Question: I am currently migrating a number of attached behaviours I have created to Blend Behaviours so that they support drag and drop within Expression Blend. I have noticed that authors of Blend behaviours tend to define the behaviour properties as dependency properties.
I have created a behaviour, 'TiltBehaviour', which exposes a public dependency property, 'TiltFactor', of type double. Within Expression Blend I can set the value of this property, however, the option to add a "Data Binding ..." is grayed out:

I have also noticed that Behaviors extend 'DependencyObject', therefore they do not have a 'DataContext' and therefore cannot inherit the 'DataContext' of the element to which they are attached. This feels like a real weakness to me!
So, the bottom-line is, if I cannot set a binding to my behaviors dependency property in Blend, and it does not inherit a 'DataContext', why bother using dependency properties at all? I could just use CLR properties instead.
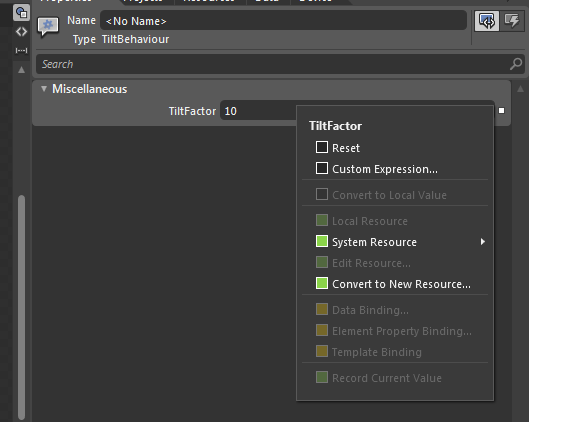
Answer: dain is correct you can still bind to the DataContext which is created artificially, how often have you seen people bind to a 'SolidColorBrush.Color'? It also works even though SolidColorBrush inherits from DependencyObject and hence has no DataContext.
See <URL>.
The thing is that since the behaviours are attached, they do not appear in the logical tree and hence would not inherit a DataContext anyway.